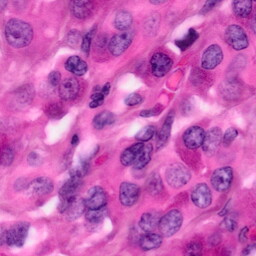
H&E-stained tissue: Pancreatic